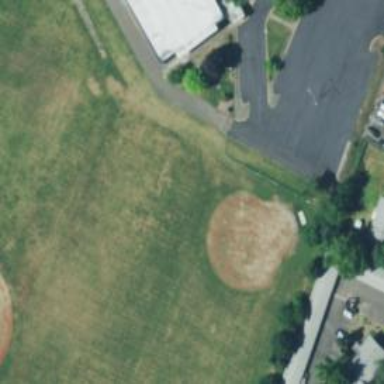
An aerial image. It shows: Baseball pitch for leisure and sports activities.